Question: I've got a GAE app which uses 'users.create_login_url()' to redirect users toward oauth2 login. Using it puts up a screen like this.

Question is:
How to change "My Project" to something else?
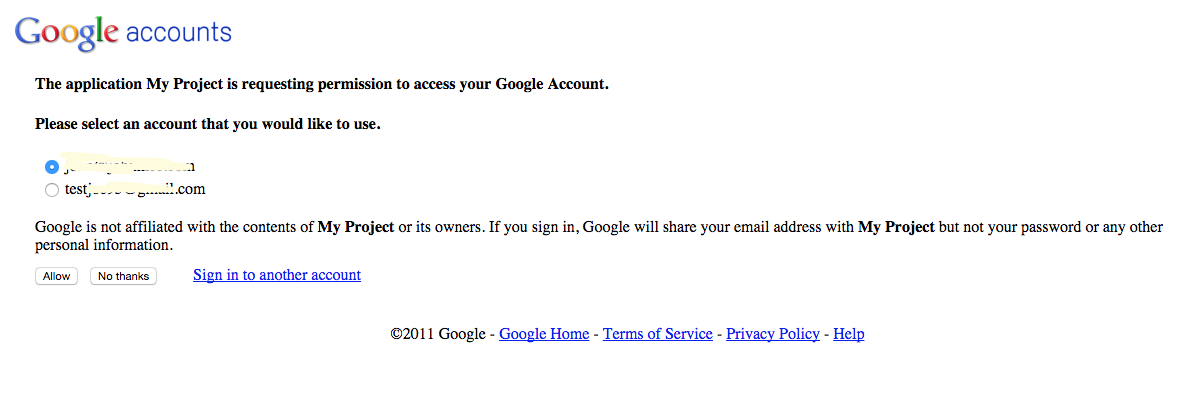
Answer: Go to application settings on appengine.google.com and set "Application Title" (Displayed if users authenticate to use your application.)